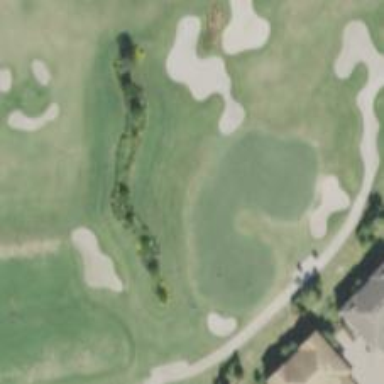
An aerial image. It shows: Golf course surrounded by greenery.